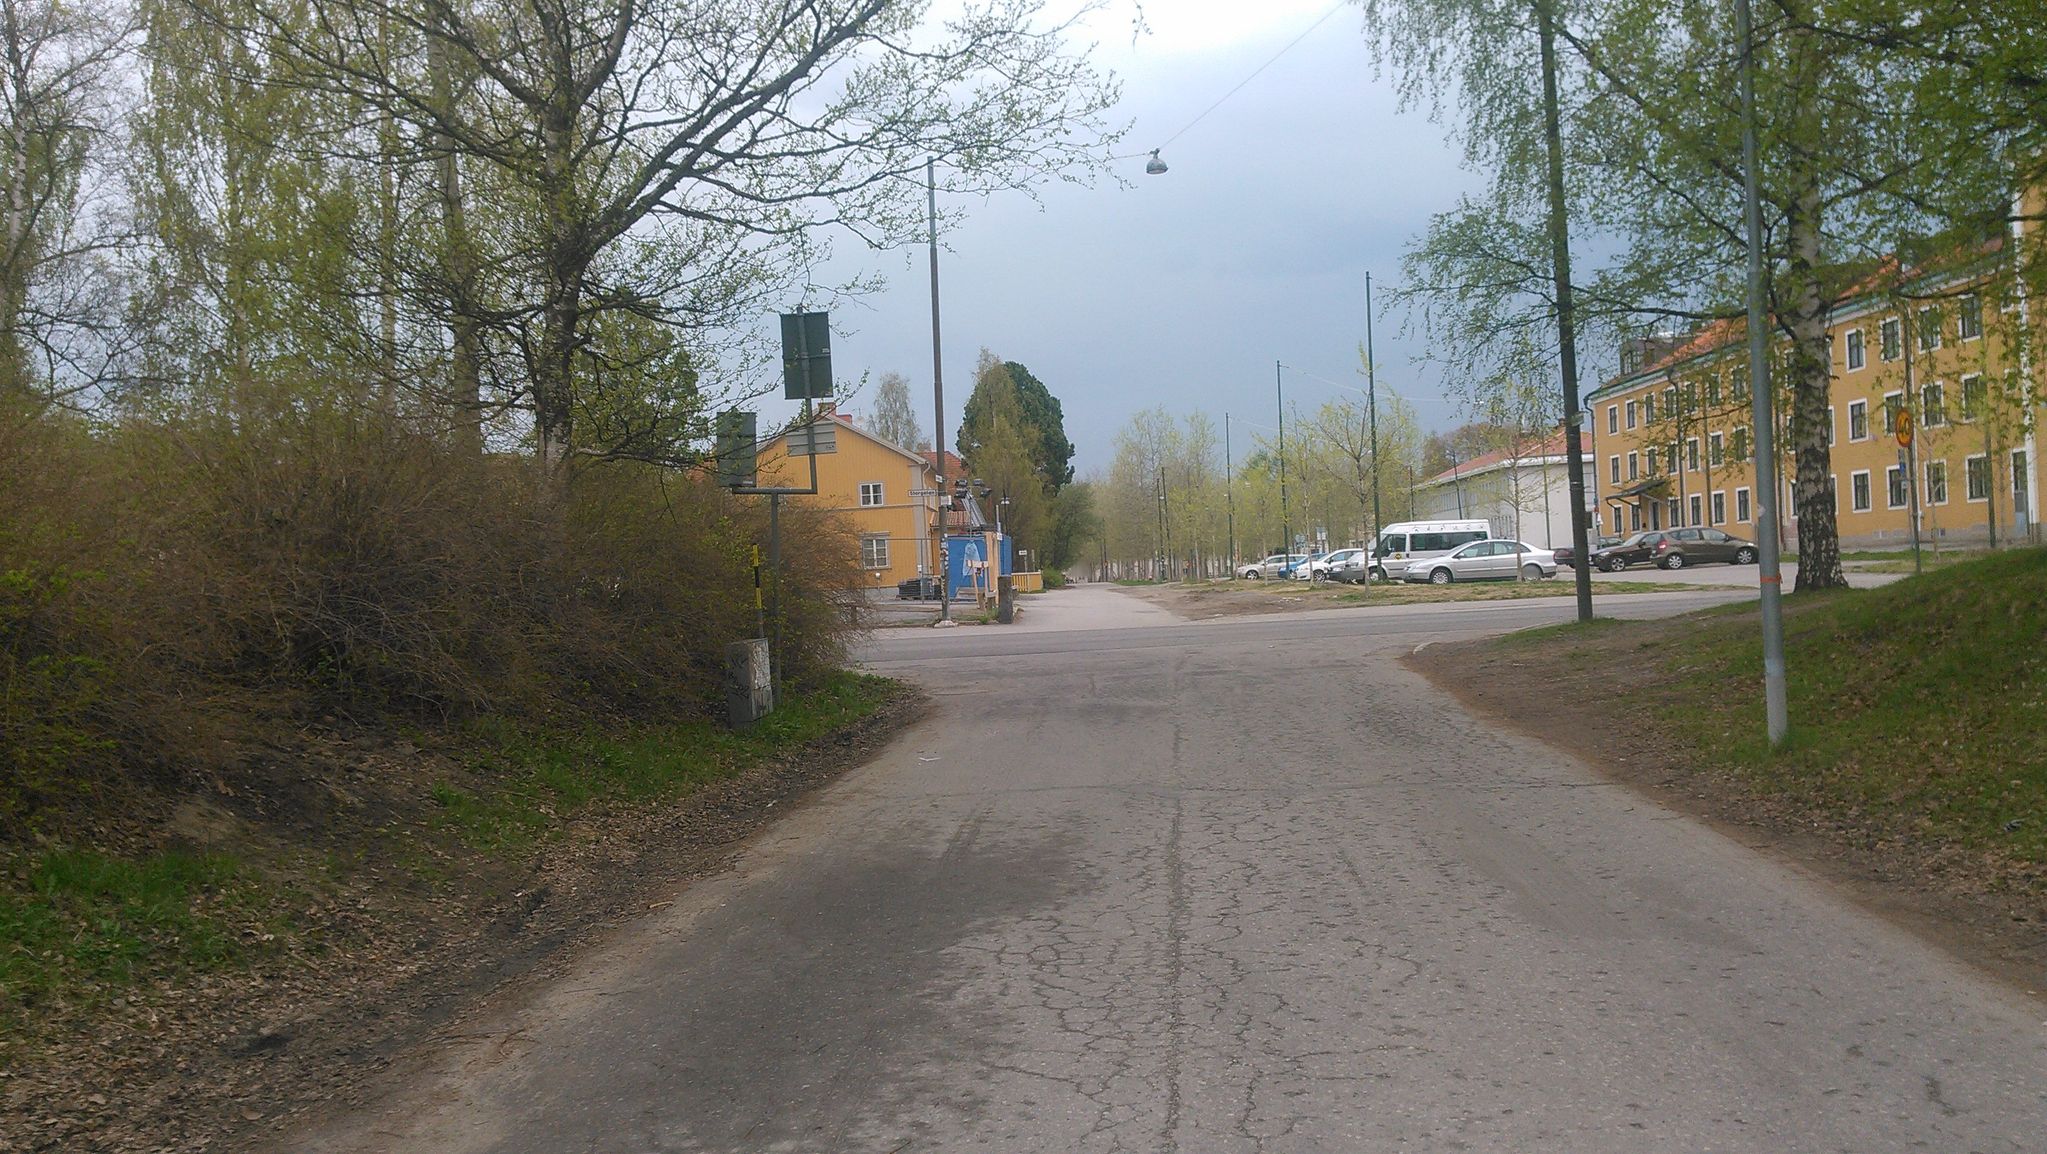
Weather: clear
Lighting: day
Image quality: good
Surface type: driving surface
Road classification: residential, cycleway
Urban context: urban centre
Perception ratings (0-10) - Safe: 3.02, Lively: 4.86, Beautiful: 8, Boring: 9.44, Depressing: 5.88, Wealthy: 5.56